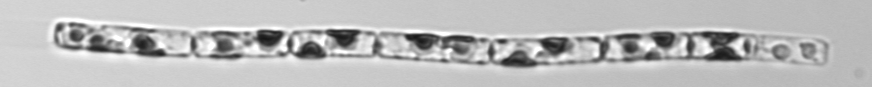
Label: Guinardia_delicatula_TAG_internal_parasite